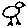
Label: bird